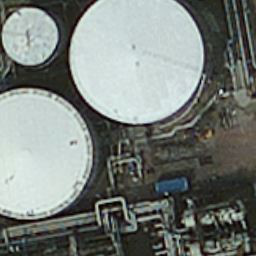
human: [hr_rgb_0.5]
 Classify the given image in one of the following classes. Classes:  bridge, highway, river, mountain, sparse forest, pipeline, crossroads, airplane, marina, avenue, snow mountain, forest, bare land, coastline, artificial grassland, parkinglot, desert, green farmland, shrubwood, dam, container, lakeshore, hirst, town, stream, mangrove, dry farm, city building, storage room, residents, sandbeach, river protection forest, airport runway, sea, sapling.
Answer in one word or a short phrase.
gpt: storage room